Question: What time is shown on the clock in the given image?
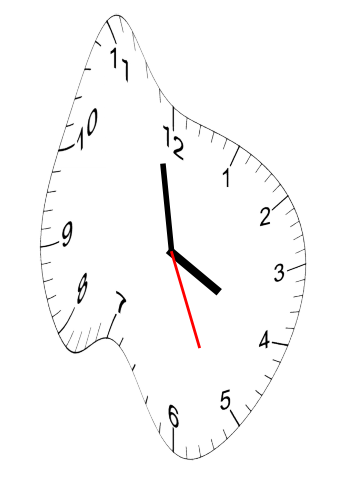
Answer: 03:58:26